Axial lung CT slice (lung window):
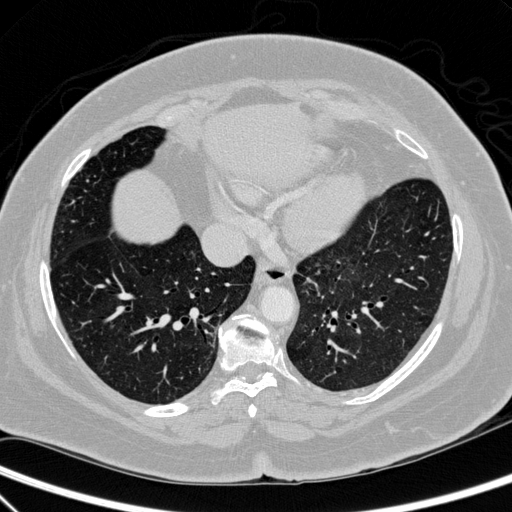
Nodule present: no